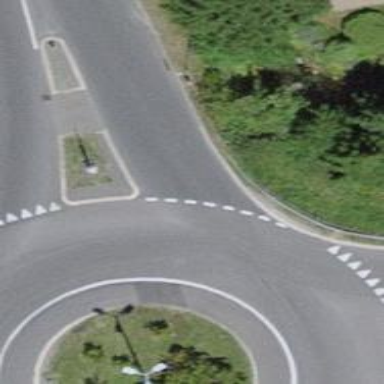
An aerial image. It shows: Tertiary road with asphalt surface and separate sidewalk.